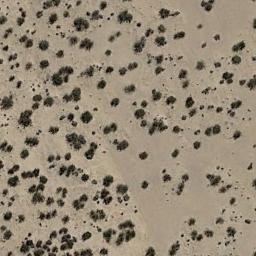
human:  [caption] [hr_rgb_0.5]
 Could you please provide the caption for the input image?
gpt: Chaparral is evenly distributed on the sand .

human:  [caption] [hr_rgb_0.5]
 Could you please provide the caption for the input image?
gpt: Some disconnected chaparrals of different sizes grow in the desert .

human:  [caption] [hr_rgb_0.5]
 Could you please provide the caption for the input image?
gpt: Many traces of cars driving in this desert can be seen .

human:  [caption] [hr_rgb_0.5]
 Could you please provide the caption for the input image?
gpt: The chaparral is consist of some bushes on the desert .

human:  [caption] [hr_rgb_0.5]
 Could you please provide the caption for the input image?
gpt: The chaparral is thicker on the left than on the right .